Question: I am trying to plot a simple scatter plot like this:

The minimal code I am using for generating this plot is as follows:
'''
ggplot(fig1c, aes(x=xvar, y=yvar)) +
scale_x_log10(breaks=unique(fig1c$xvar)) +
scale_y_continuous(breaks=seq(0, 10, by=1), labels=as.character(seq(0, 10, by=1))) +
geom_point(aes(fill=Method, color=Method, shape=Method), size = 5, guides=FALSE) +
scale_colour_brewer(palette="Set1") +
geom_line(aes(fill=Method, color=Method)) +
'''
What I would like to achieve is to have all the points on the x axis (5884, 13957, ...) equally spaced. I.e. I want a break between point 5884 and 13957 to be the same size as between 13957 and 21013, and so on. Any help?
Thank you
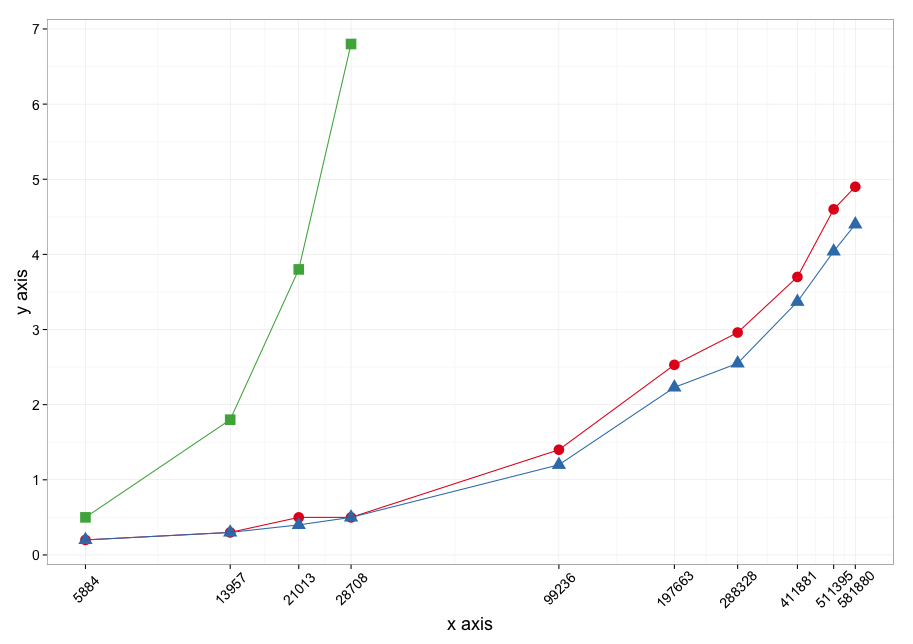
Answer: You might want to convert your x-values into factors. Right now, R assumes that your x-values are numbers and hence puts the appropriate space between them (the difference between 5,884 and 13,957 is larger than the difference between 21,013 and 28,708). However, you probably think of the numbers as names for your datapoints. If you tell R to treat the numbers as factors or text, it will put equal spacing between them.
'''
ggplot(fig1c, aes(x=as.factor(xvar), y=yvar)) +
scale_x_log10(breaks=unique(fig1c$xvar)) +
scale_y_continuous(breaks=seq(0, 10, by=1), labels=as.character(seq(0, 10, by=1))) +
geom_point(aes(fill=Method, color=Method, shape=Method), size = 5, guides=FALSE) +
scale_colour_brewer(palette="Set1") +
geom_line(aes(fill=Method, color=Method)) +
'''